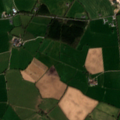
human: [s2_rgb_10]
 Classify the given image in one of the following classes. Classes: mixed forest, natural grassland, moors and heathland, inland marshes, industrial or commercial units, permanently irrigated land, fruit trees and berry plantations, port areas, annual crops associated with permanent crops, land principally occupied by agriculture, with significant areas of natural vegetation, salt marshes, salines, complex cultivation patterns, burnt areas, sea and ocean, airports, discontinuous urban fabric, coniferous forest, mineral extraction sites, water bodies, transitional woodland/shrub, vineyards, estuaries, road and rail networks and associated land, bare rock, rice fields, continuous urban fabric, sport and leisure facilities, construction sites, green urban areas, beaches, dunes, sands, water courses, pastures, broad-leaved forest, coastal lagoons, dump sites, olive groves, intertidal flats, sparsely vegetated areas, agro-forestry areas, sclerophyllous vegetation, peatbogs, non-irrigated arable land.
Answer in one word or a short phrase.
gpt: non-irrigated arable land, pastures